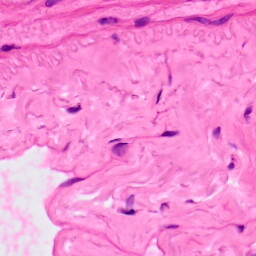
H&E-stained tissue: Lung